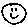
Label: smiley face